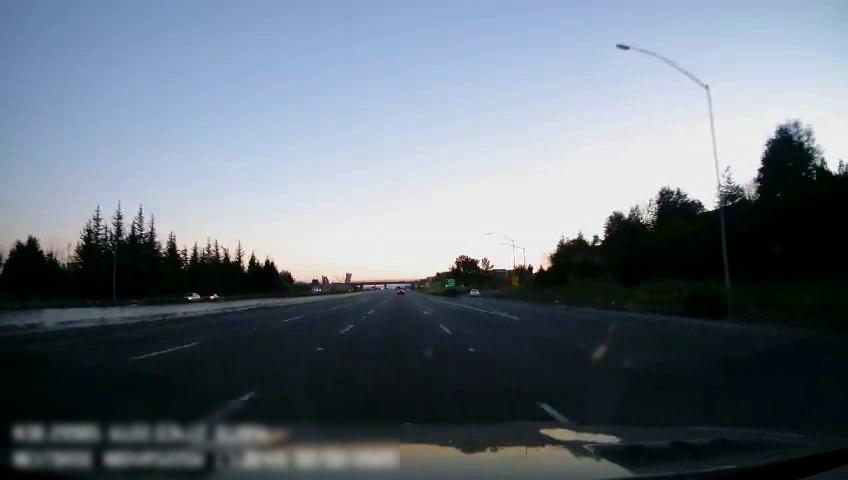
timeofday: Day
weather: Sunny
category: Drivable Space
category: Vehicles | SUV
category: Vehicles | Car
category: Lanes | Current Lane
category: Lanes | Current Lane
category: Lanes | Alternate Lane
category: Lanes | Alternate Lane
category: Lanes | Alternate Lane
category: Traffic | Signs
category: Traffic | Signs